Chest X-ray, PA view. Patient: 53 years old, sex M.
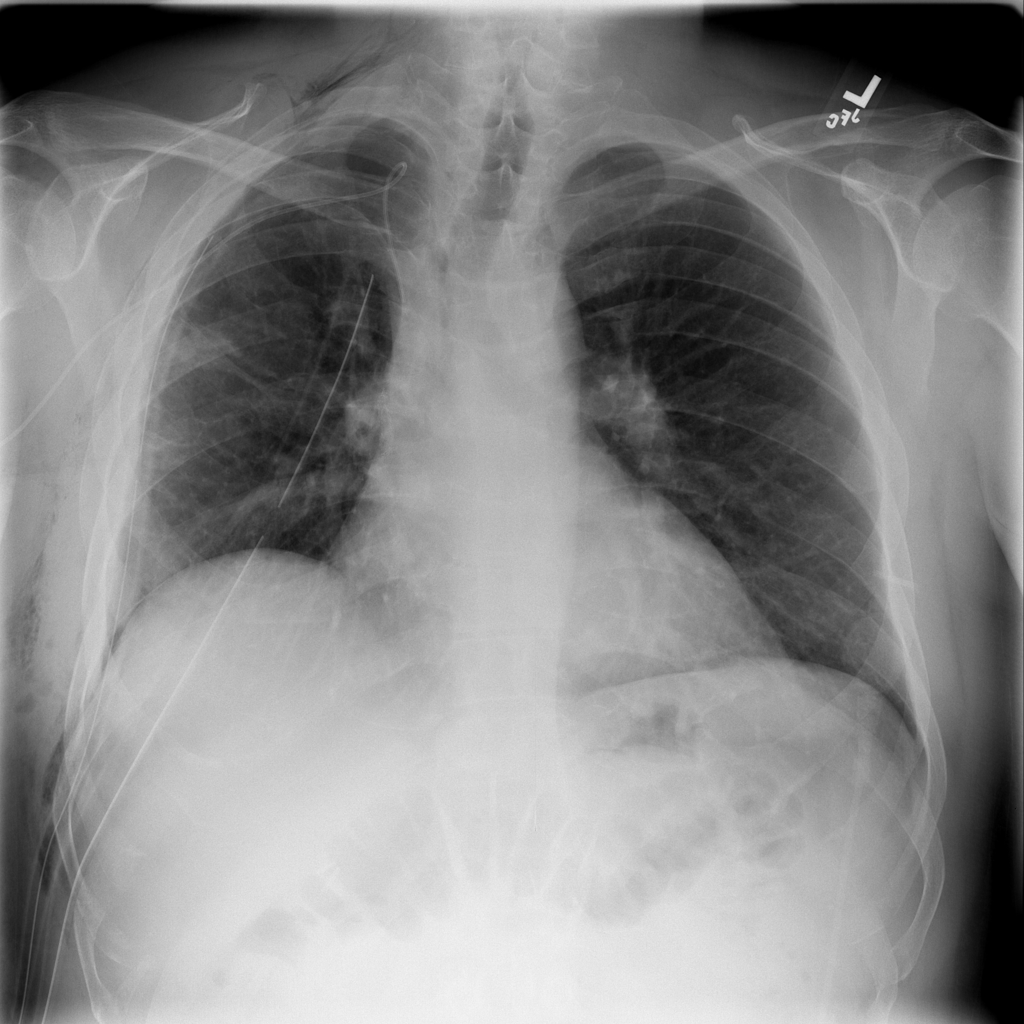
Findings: Emphysema, Pneumothorax